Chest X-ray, PA view. Patient: 28 years old, sex F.
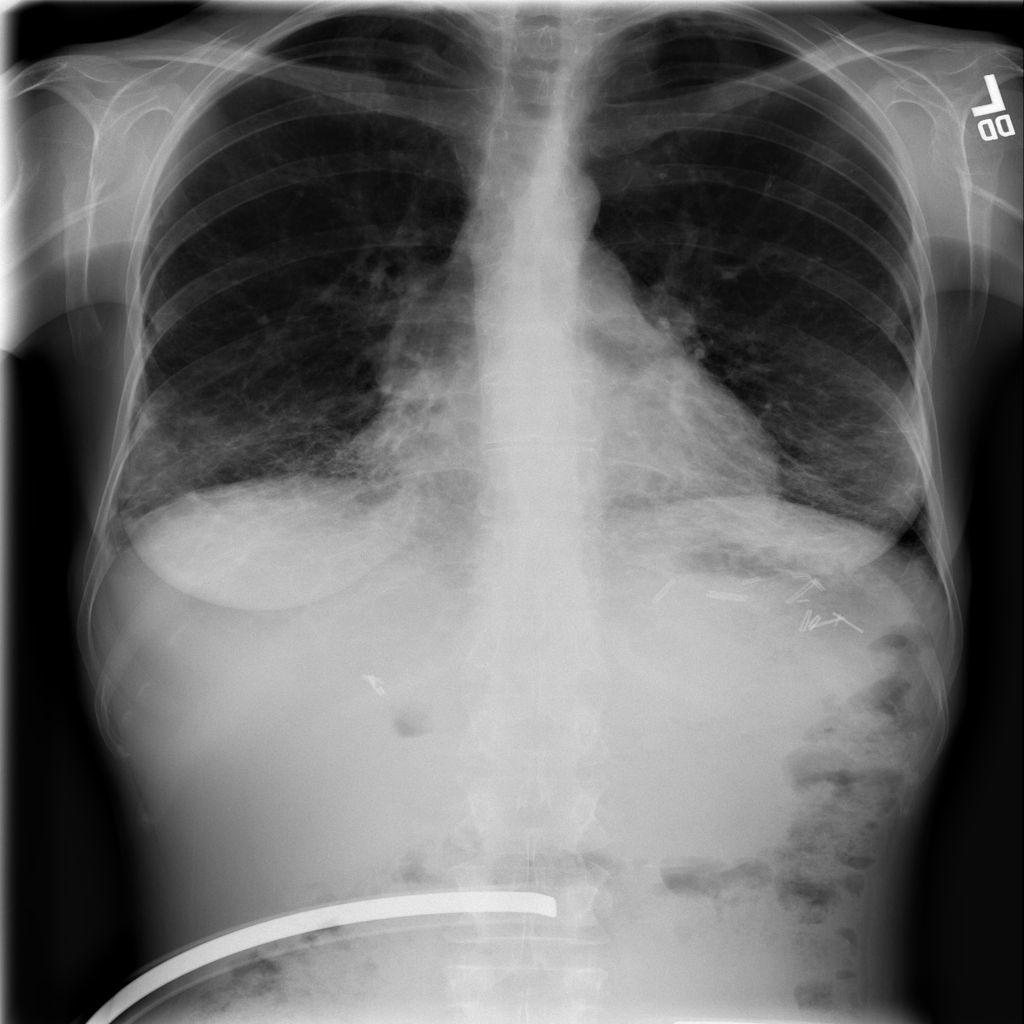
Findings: Fibrosis